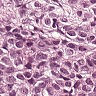
Metastatic tissue present: yes